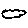
Label: cloud